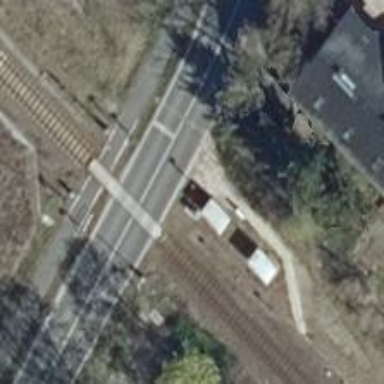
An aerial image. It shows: Level crossing along the railway.